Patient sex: F
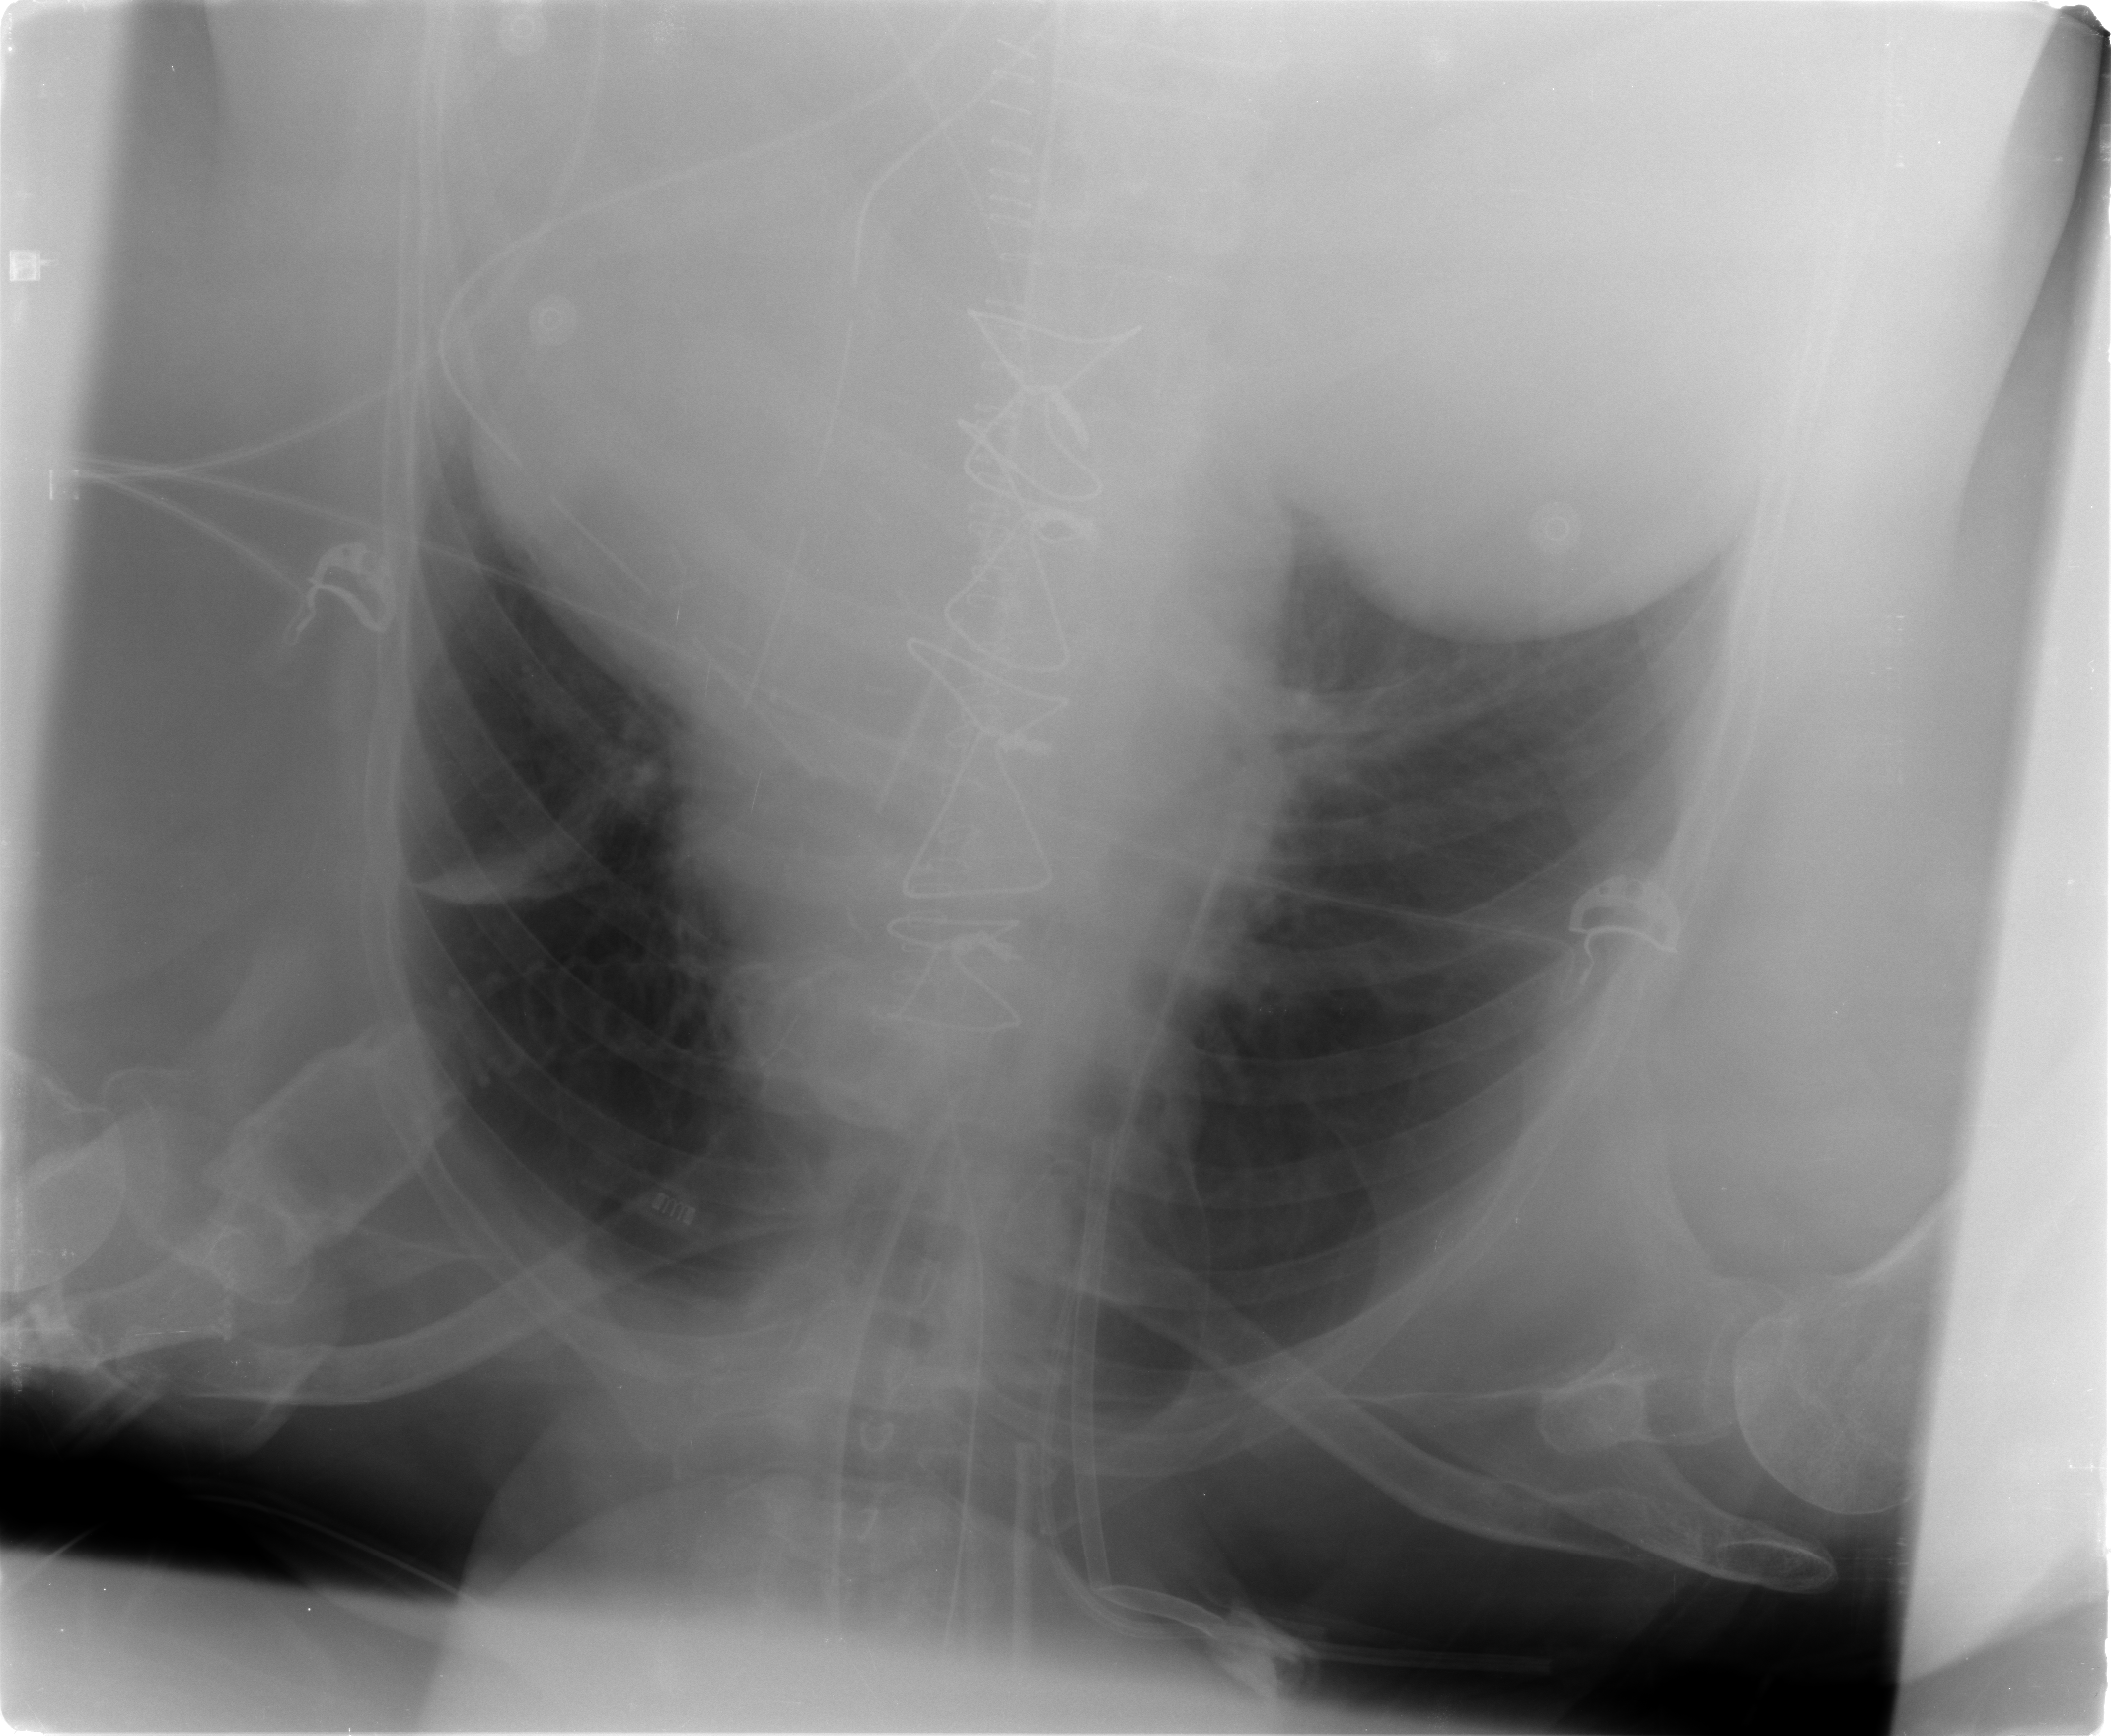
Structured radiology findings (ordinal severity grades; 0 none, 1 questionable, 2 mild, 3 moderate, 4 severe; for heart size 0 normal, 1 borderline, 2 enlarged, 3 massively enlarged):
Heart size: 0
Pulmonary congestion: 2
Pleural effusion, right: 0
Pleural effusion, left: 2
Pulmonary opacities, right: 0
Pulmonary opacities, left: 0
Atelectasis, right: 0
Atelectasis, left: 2